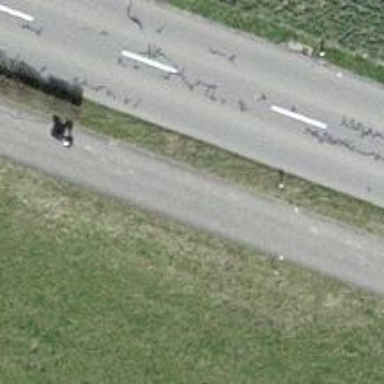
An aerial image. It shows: Asphalt track with grade1 quality. It is designed for agricultural vehicles.